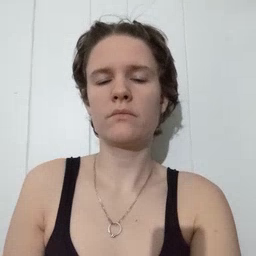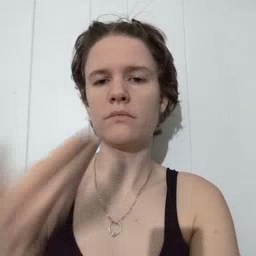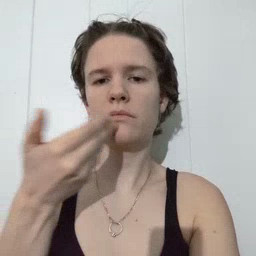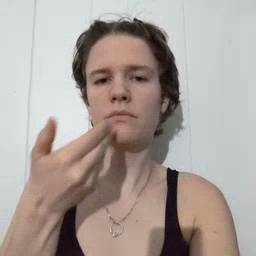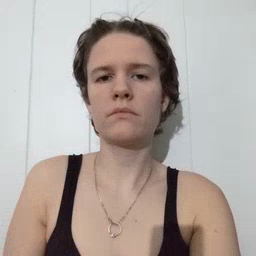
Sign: pizza